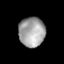
Tissue: prostate
Cell type: T cells
Senescence score: 0.3298
Nuclear area (px): 759
Mean DAPI intensity: 162.93